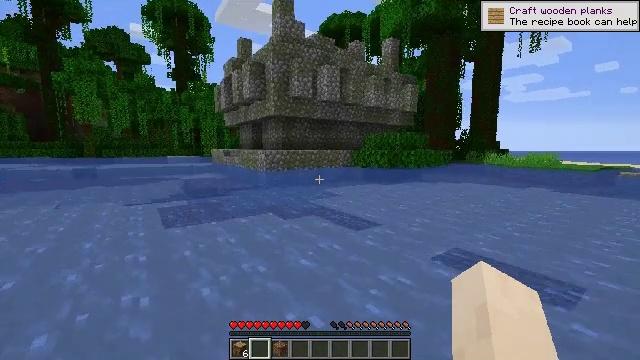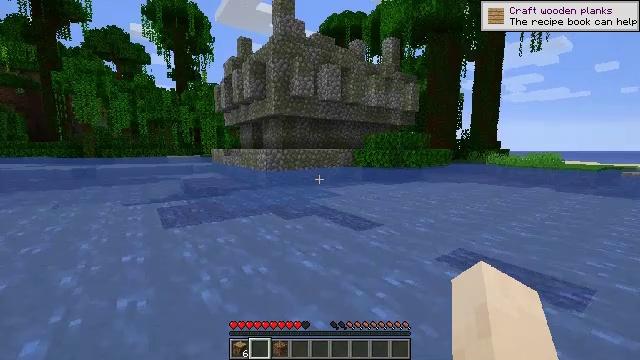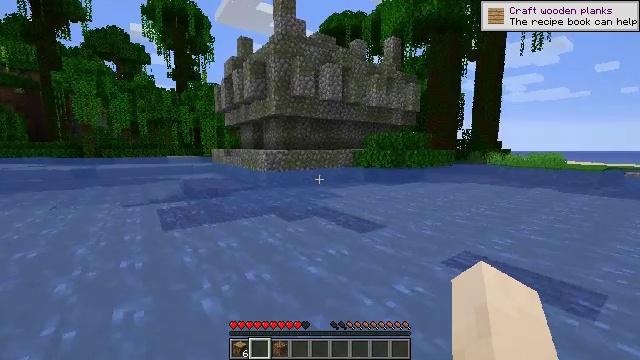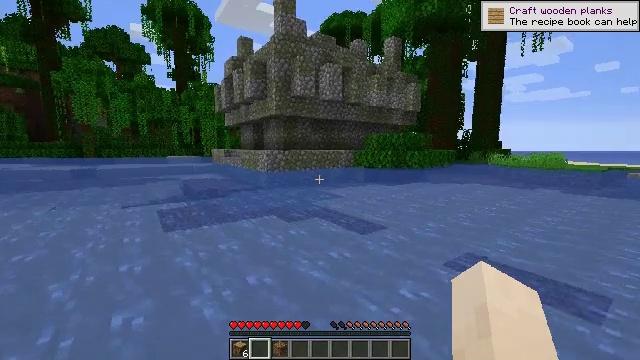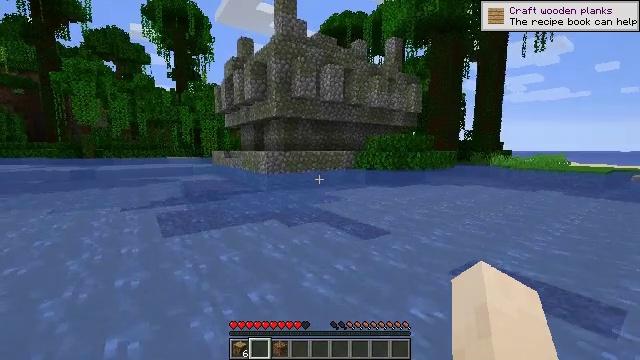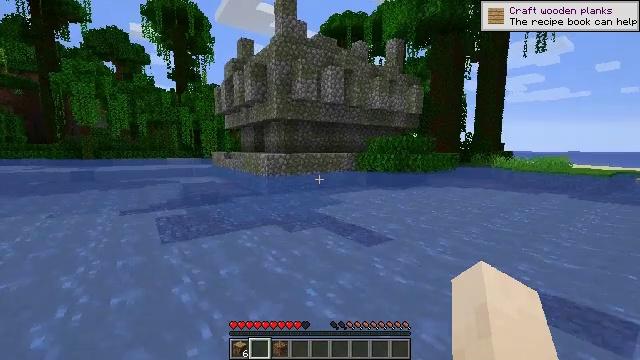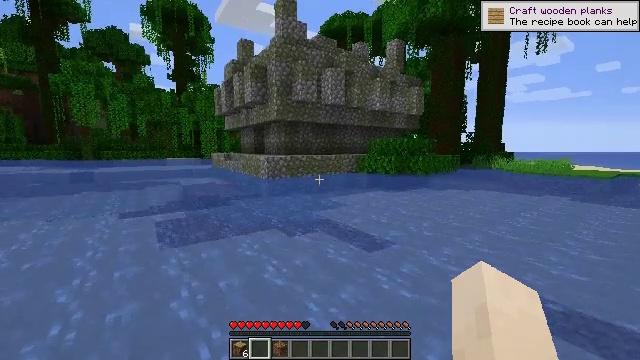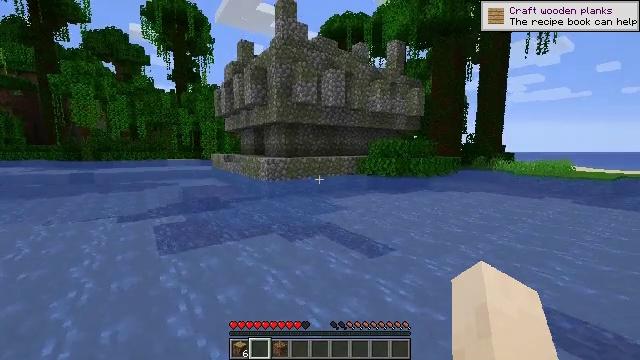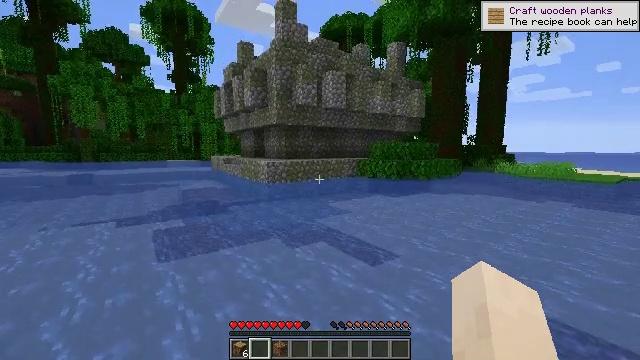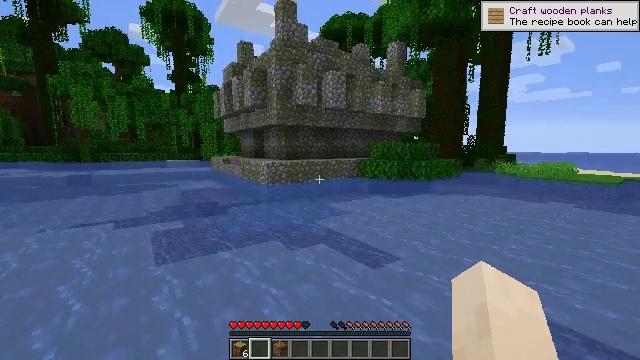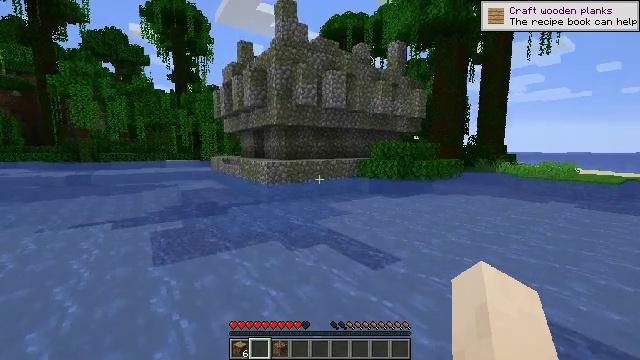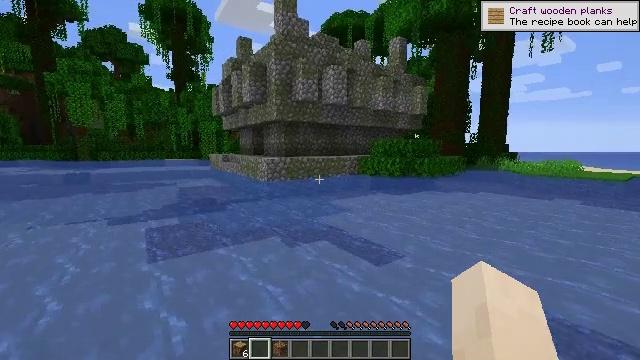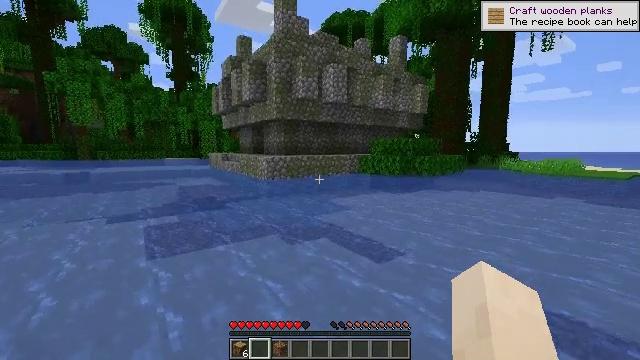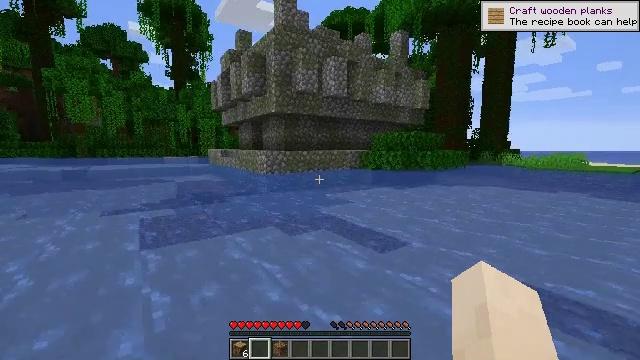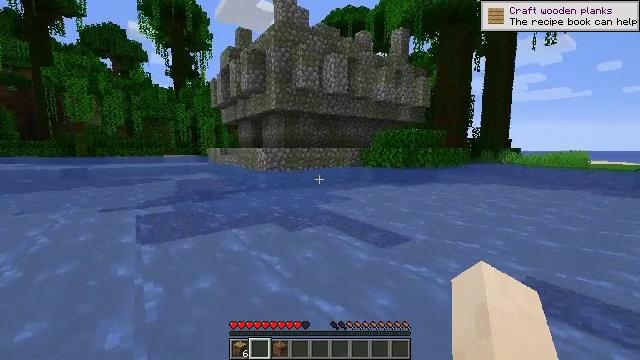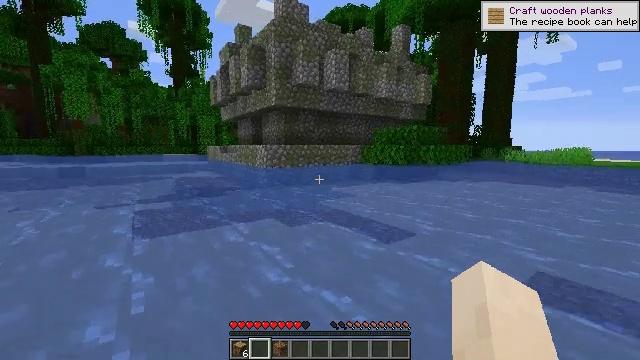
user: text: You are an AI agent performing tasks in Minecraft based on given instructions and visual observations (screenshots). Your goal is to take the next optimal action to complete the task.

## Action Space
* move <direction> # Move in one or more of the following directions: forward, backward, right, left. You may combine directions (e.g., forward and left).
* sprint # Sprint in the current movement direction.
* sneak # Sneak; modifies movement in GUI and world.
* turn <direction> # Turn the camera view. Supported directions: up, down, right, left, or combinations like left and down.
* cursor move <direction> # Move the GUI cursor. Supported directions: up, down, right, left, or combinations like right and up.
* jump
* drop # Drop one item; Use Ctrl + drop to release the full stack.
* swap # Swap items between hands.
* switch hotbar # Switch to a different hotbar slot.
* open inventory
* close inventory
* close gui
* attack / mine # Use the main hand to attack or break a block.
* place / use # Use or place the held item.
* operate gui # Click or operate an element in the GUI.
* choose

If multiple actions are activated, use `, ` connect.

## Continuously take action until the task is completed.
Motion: motion action
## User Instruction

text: Cut the tripwire to disarm it.
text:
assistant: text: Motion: move forward and move left, jump
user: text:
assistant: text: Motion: move forward and move left, jump
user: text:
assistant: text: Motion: move forward, jump
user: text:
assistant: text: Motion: move forward, jump
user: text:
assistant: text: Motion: move forward, jump
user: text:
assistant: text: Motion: move forward, jump
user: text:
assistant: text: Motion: move forward, jump
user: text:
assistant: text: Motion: move forward, jump
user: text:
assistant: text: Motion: move forward, jump
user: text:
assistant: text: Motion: move forward, jump
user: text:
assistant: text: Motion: move forward, jump
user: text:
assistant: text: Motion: move forward, jump
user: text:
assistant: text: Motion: move forward, jump
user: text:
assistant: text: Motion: move forward and move left, jump
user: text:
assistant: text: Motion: move forward and move left, jump
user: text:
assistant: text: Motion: move forward and move left, jump
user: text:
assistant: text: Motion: move forward and move left, jump
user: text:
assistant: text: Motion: move forward and move left, jump
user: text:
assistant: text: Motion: move forward and move left, jump
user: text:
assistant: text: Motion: move forward and move left, jump
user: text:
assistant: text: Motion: move forward and move left, jump
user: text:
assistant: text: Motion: move forward and move left, jump
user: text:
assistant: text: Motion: move forward and move left, jump
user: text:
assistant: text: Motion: move forward and move left, jump
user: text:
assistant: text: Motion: move forward and move left, jump
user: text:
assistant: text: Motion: move forward and move left, jump
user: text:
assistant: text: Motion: move forward, jump
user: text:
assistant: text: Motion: move forward, jump
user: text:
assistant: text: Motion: move forward, jump
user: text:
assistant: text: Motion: move forward, jump